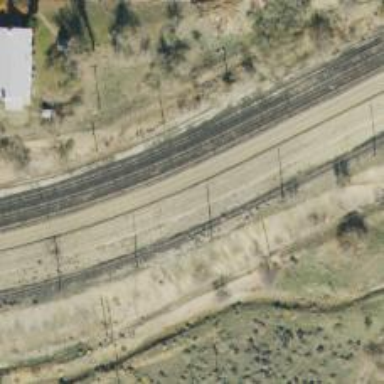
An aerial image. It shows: Disused railway.